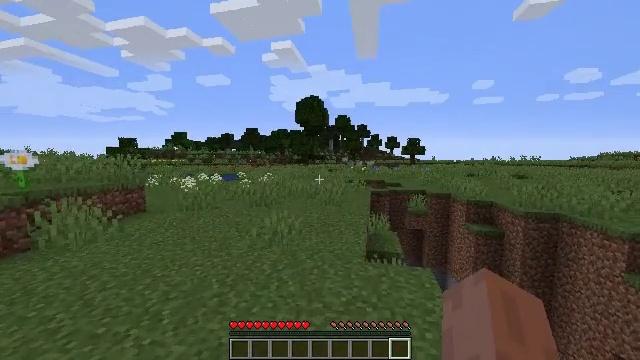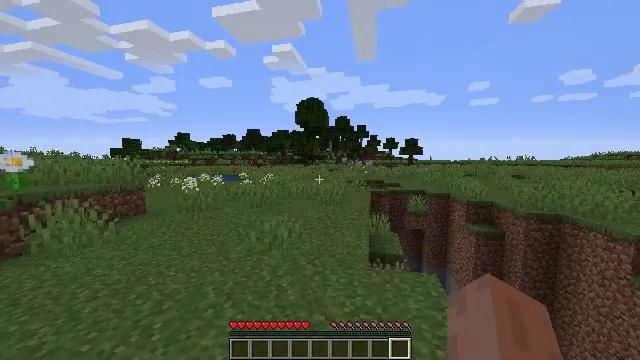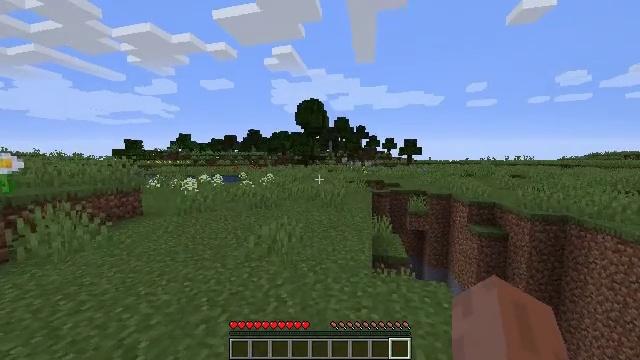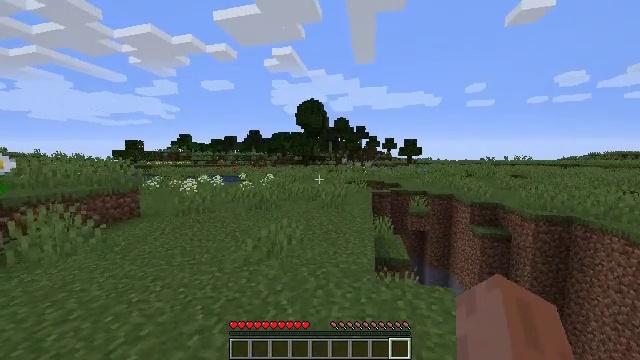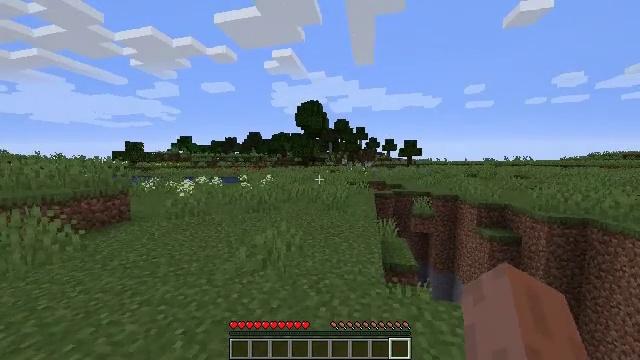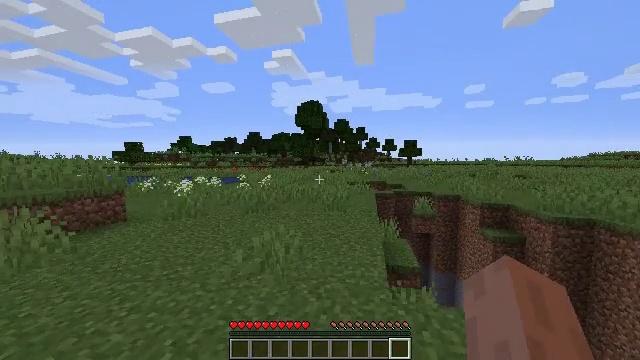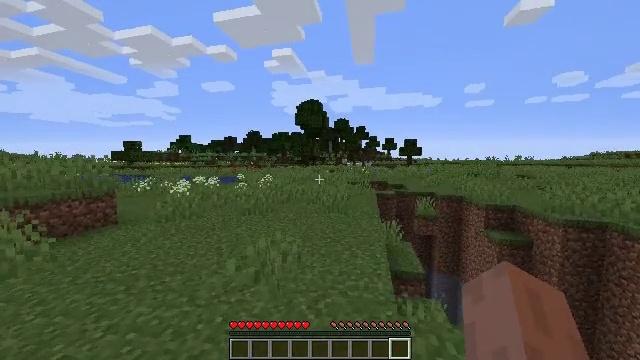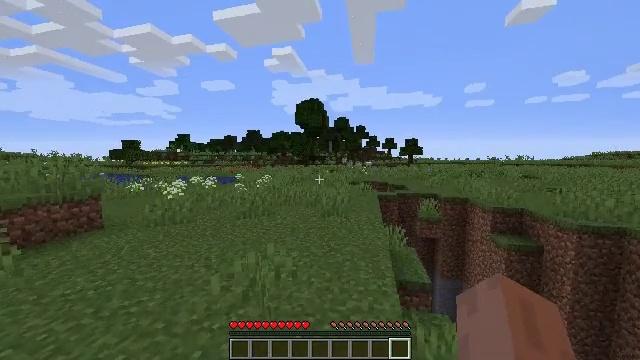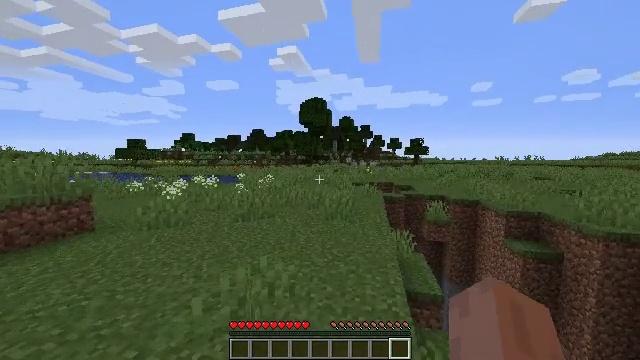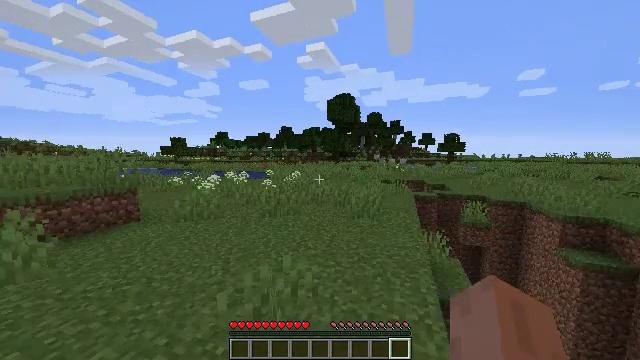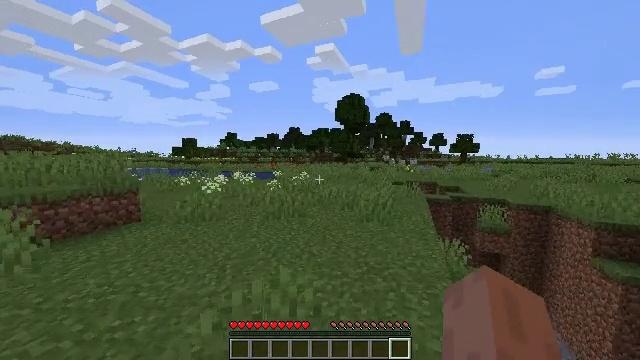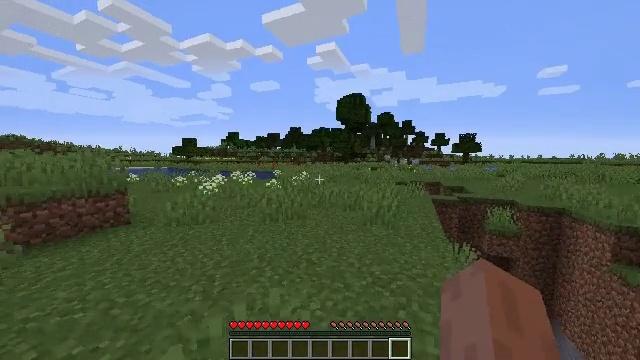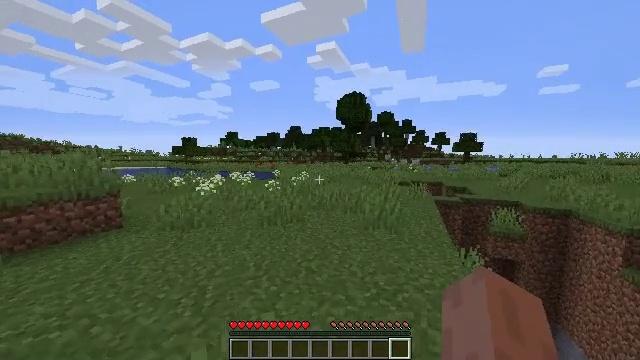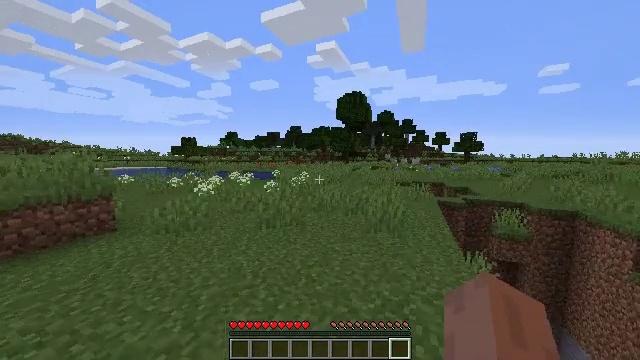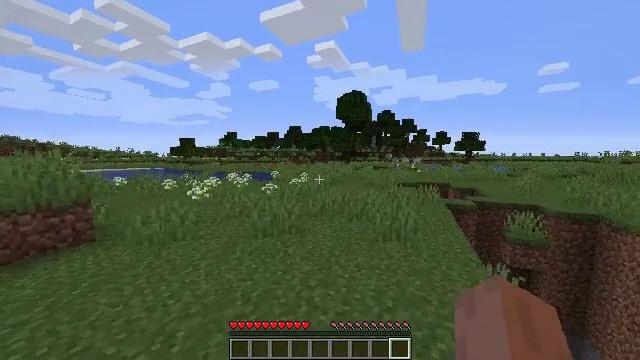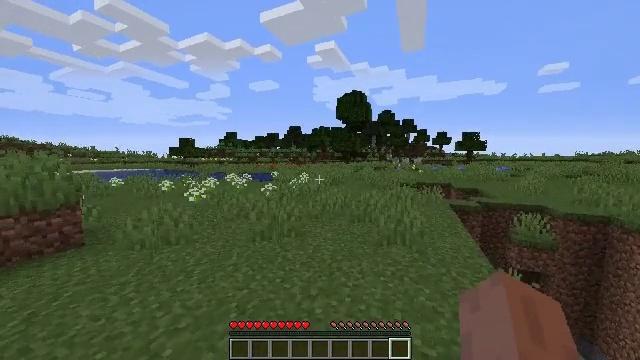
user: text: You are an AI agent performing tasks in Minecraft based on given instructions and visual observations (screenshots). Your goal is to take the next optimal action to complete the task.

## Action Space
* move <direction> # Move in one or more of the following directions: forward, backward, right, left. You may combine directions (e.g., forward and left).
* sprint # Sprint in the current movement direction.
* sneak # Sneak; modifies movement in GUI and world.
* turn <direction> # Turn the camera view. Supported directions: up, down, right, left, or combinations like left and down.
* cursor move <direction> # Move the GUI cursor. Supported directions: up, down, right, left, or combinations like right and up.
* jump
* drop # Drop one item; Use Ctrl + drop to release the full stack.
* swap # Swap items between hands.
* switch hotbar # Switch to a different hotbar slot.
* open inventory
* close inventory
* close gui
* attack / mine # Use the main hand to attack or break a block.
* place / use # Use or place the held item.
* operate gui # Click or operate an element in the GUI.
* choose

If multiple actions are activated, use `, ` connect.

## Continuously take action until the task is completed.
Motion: motion action
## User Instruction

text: Mine the oak log.
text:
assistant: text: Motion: move forward
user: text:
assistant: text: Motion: move forward
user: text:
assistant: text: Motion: move forward
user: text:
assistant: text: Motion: move forward
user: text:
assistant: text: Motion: move forward
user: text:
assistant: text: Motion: move forward
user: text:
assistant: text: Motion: move forward
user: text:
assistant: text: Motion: move forward, turn left
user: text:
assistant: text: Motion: move forward, turn left
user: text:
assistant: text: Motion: move forward, turn left
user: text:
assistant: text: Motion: move forward
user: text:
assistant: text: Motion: move forward
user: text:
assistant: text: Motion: move forward
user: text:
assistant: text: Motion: move forward
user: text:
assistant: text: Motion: move forward
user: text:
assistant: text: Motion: move forward
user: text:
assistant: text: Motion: move forward
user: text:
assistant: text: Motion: move forward
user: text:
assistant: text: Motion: move forward
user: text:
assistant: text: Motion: move forward
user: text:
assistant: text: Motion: move forward
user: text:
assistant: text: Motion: move forward
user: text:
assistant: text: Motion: move forward
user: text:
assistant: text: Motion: move forward
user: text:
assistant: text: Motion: move forward, turn right
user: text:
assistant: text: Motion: move forward, turn right
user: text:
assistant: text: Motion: move forward
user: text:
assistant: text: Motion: move forward
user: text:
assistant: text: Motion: move forward, turn right
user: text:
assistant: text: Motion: move forward, turn right and down